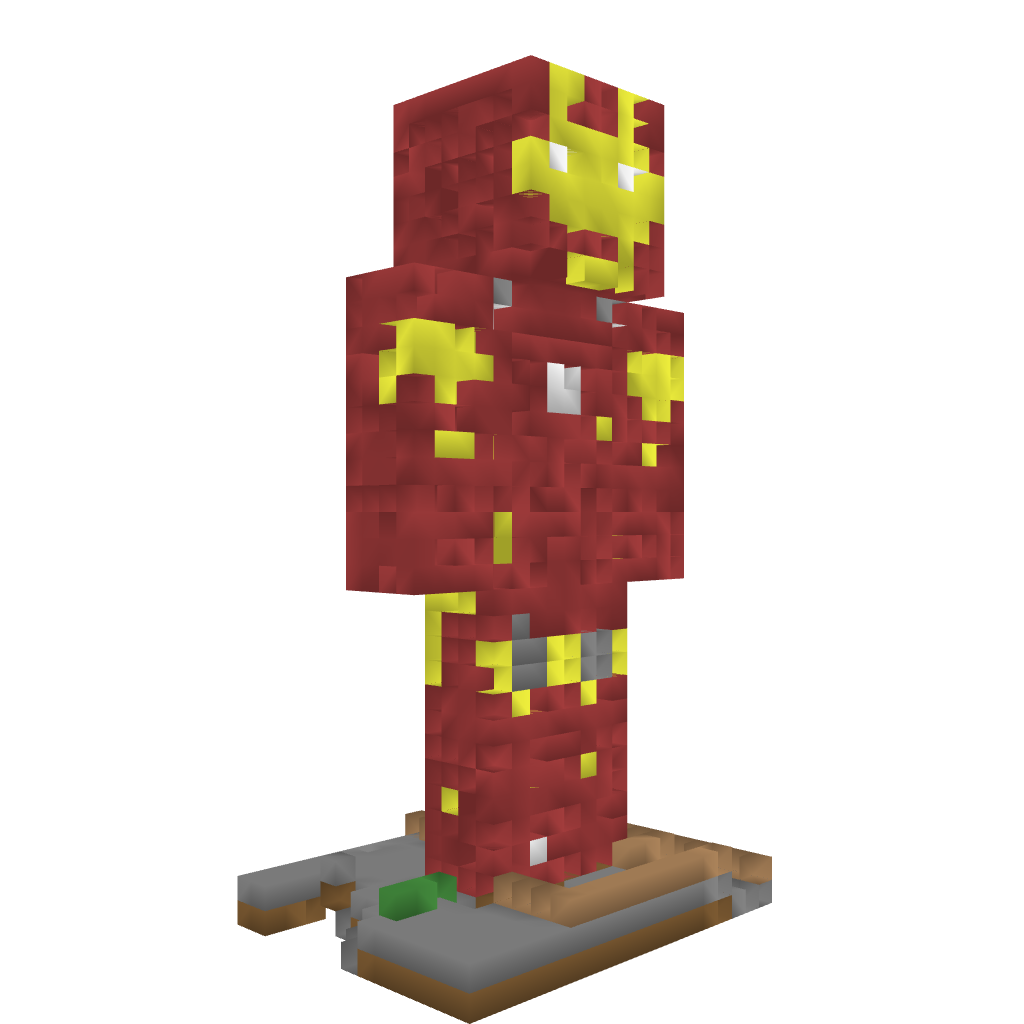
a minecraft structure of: Ironman Statue bad low quality